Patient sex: F
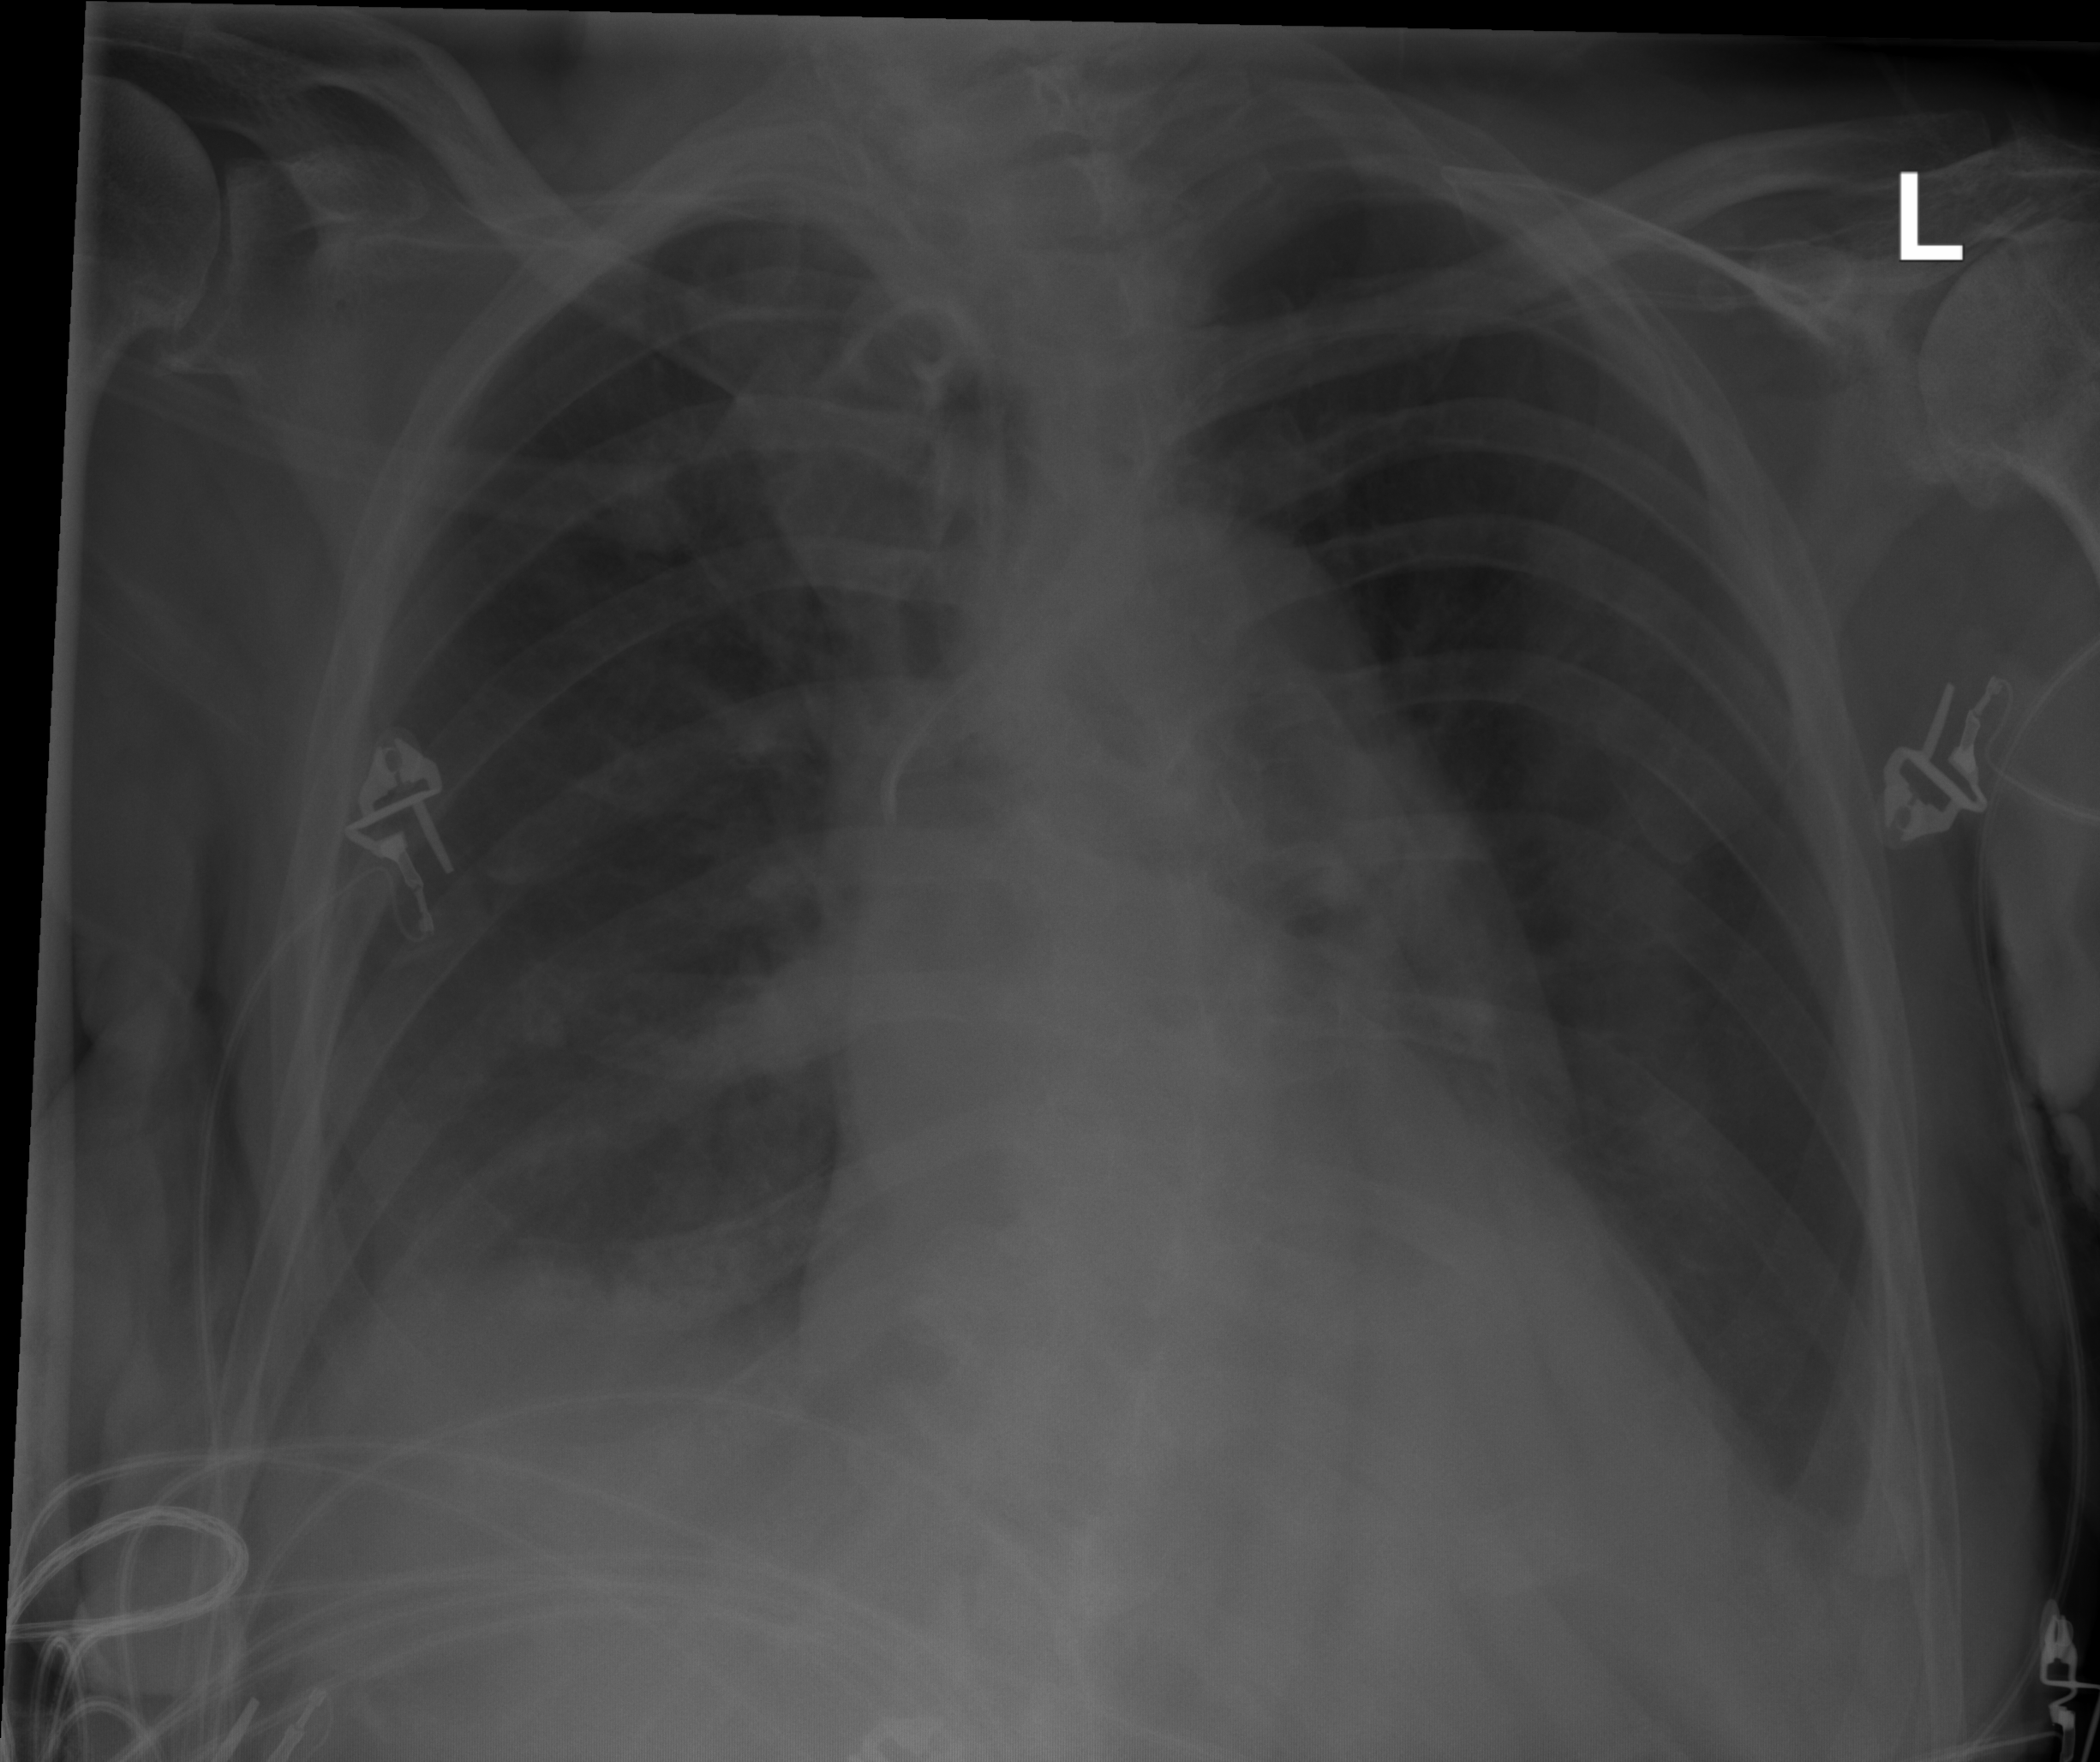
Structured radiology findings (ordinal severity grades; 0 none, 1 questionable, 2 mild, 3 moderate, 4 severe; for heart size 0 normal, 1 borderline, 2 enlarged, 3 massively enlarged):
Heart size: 2
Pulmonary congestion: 2
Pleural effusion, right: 2
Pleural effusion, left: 2
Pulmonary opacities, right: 0
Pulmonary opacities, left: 0
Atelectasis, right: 0
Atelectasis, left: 0